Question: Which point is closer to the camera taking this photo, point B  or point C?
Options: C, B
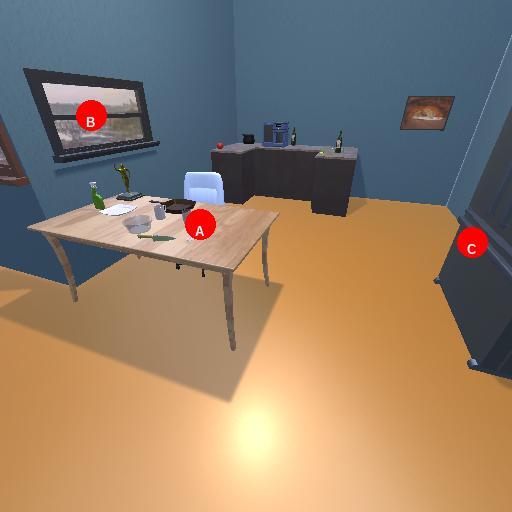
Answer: C